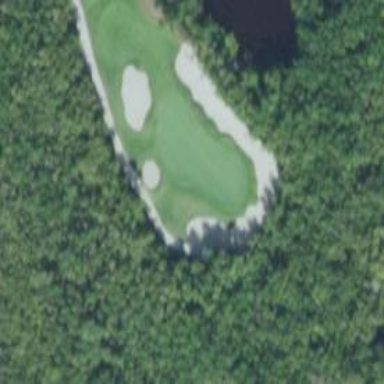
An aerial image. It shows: Golf hole.